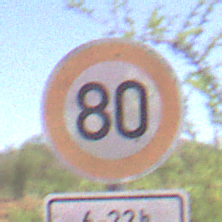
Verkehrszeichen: Geschwindigkeit80
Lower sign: ZeitangabenMitBeschraenkungAufWochentage4
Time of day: Midday
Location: Outdoor (RoadRail)
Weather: Clear
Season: NotSpecified
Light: Natural